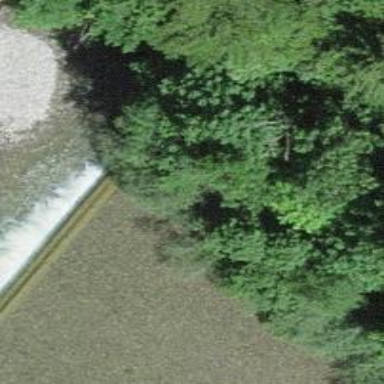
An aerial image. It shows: Weir along the waterway.